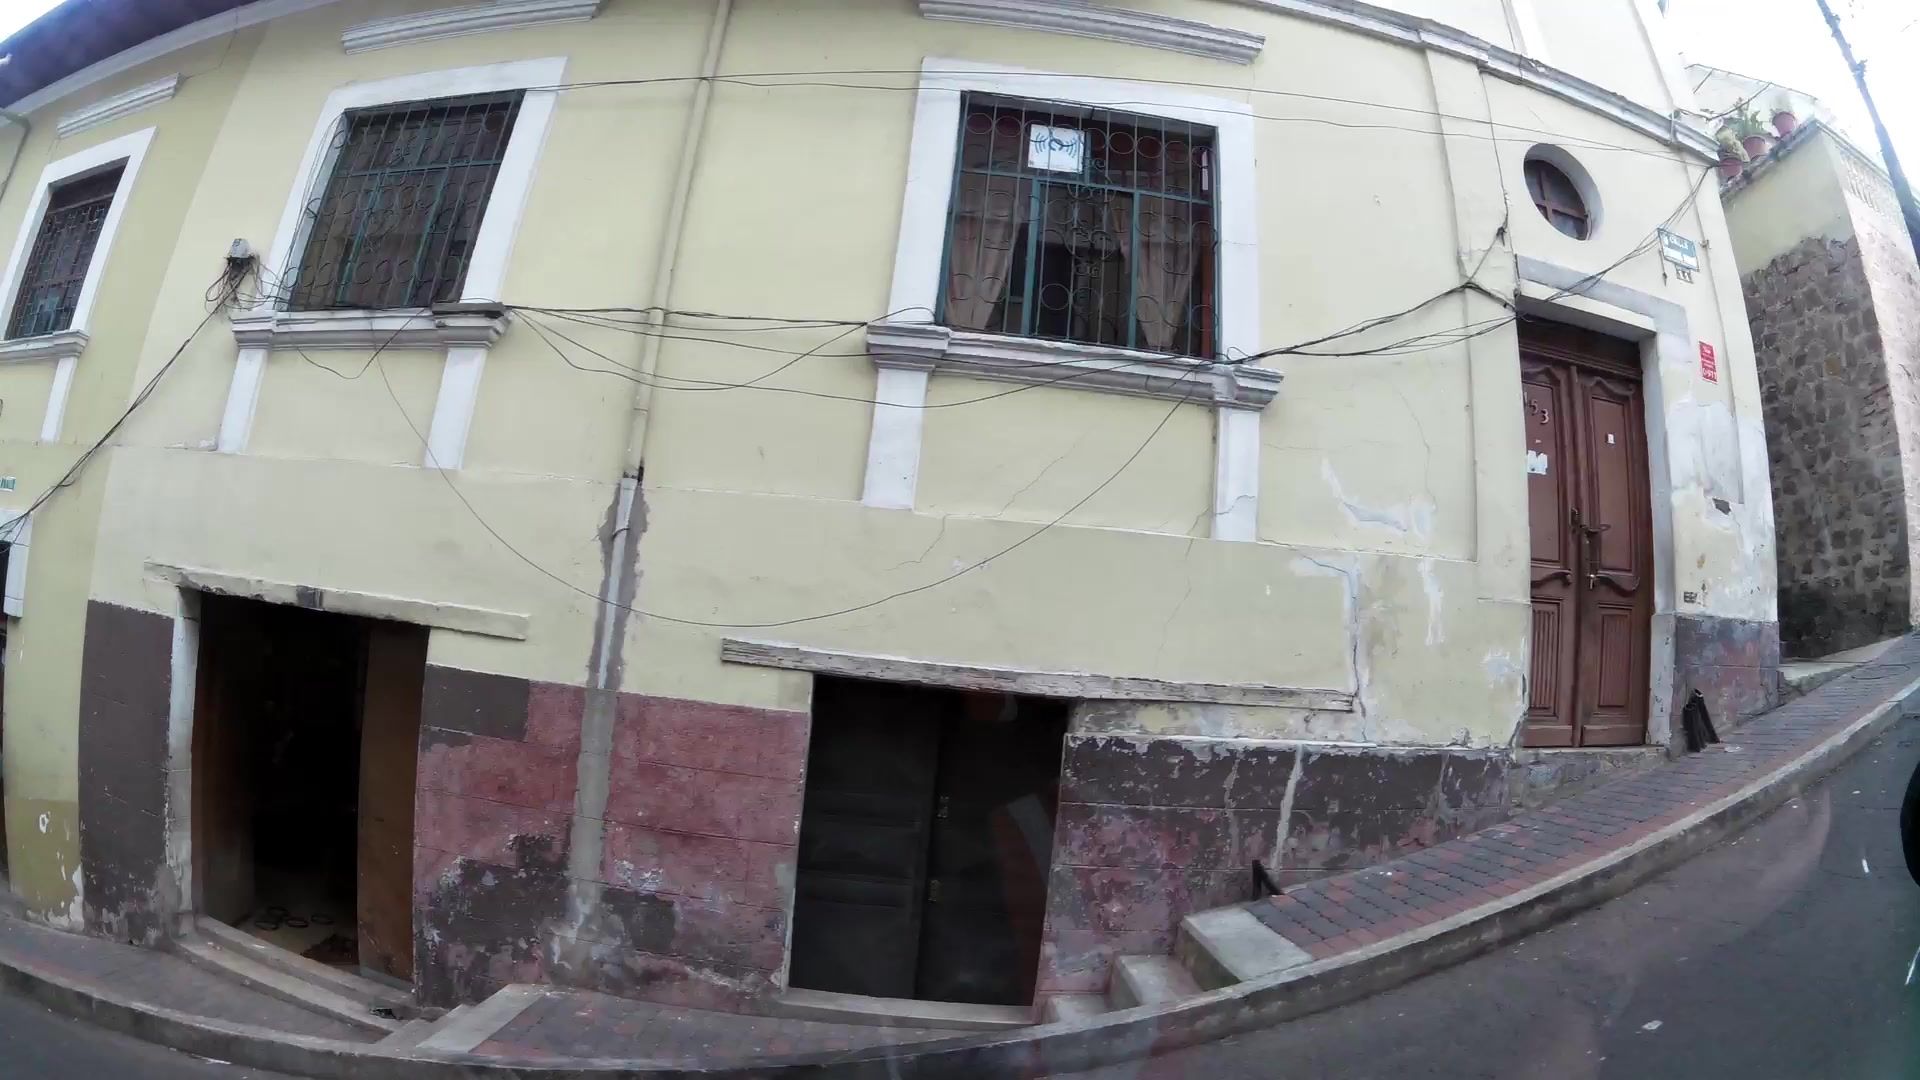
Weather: snowy
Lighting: day
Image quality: good
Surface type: driving surface
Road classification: path, steps
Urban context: urban centre
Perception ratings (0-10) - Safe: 1.33, Lively: 4.56, Beautiful: 1.41, Boring: 4.55, Depressing: 6.78, Wealthy: 1.38